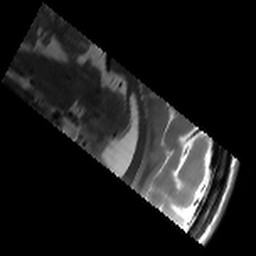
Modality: T2w
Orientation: sagittal
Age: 22
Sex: male
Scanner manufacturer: siemens
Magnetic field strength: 3 T
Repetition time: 8.02 s
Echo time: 0.08 s